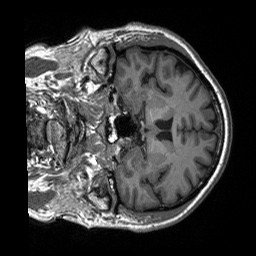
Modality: T1w
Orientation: coronal
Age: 61
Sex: male
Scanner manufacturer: siemens
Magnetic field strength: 3 T
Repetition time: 2.4 s
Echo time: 0.00226 s